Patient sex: M
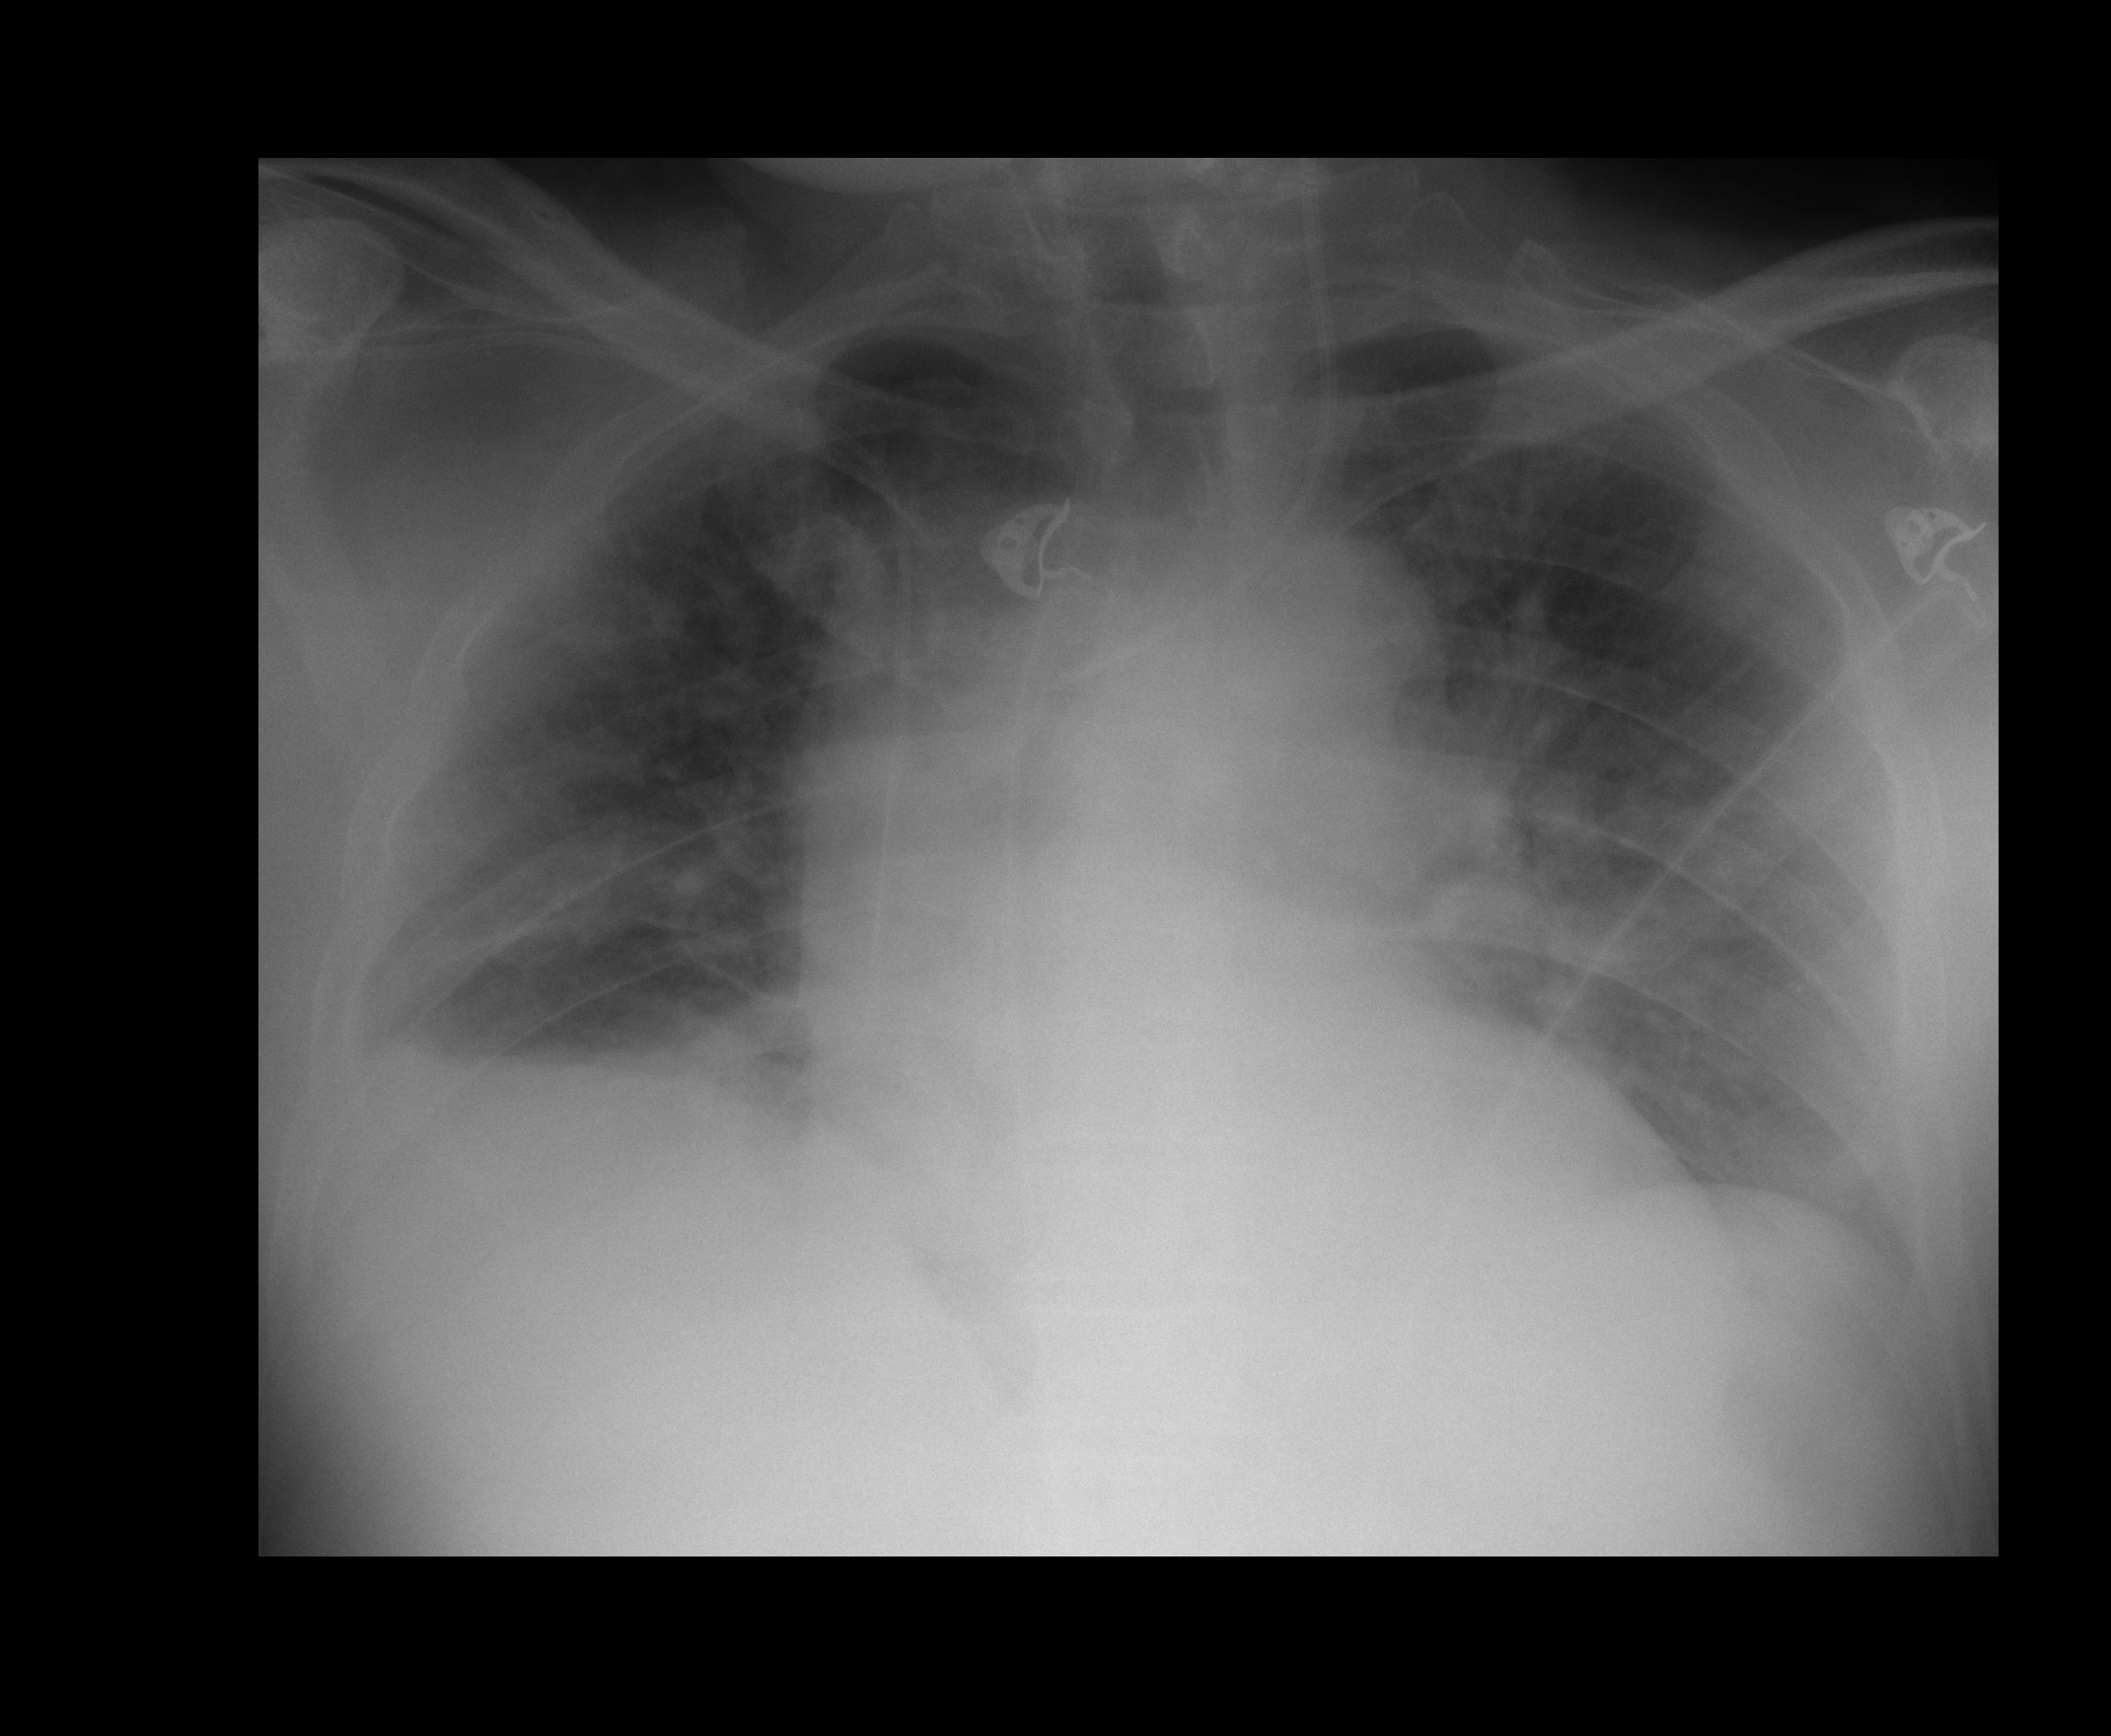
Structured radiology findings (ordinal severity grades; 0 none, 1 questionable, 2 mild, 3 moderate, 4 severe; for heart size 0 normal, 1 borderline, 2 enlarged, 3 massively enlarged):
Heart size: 0
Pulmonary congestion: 1
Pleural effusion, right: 2
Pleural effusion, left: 2
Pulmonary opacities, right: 0
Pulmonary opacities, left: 0
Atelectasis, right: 2
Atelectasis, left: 2